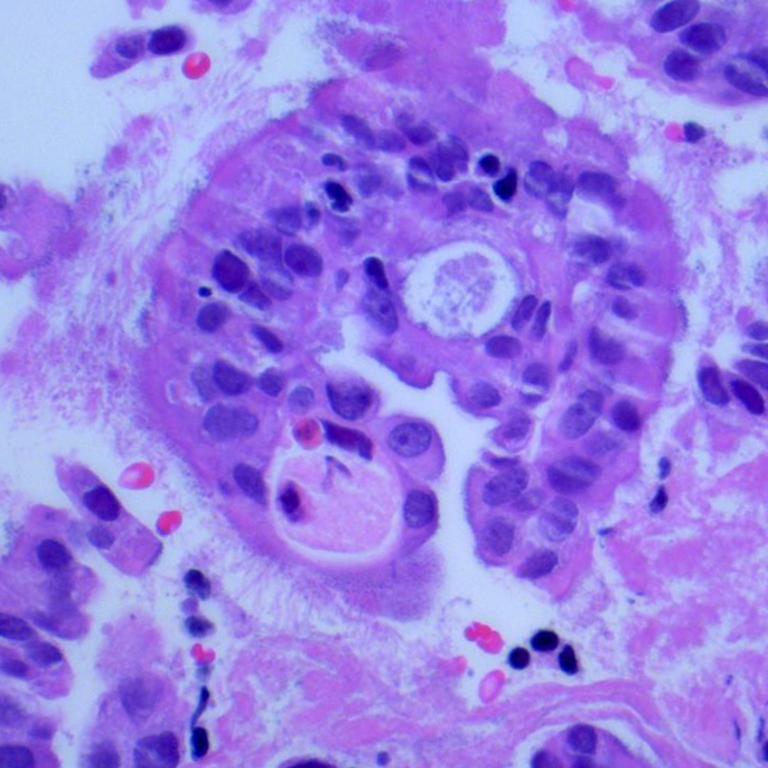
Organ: lung
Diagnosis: adenocarcinomas